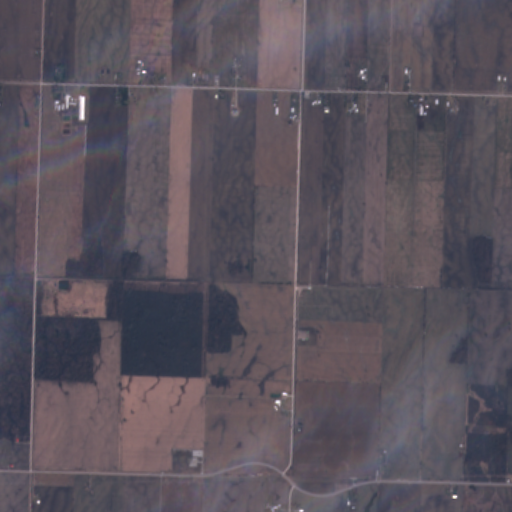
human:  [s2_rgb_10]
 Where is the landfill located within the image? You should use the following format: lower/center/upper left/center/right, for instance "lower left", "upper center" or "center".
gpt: The landfill is located in the center left of the image.
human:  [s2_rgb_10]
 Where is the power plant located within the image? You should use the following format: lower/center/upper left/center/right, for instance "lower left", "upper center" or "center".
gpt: There is no power plant in the image.